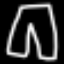
Label: pants